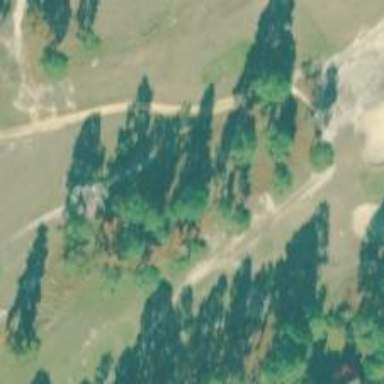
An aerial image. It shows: Pathway for golf carts.